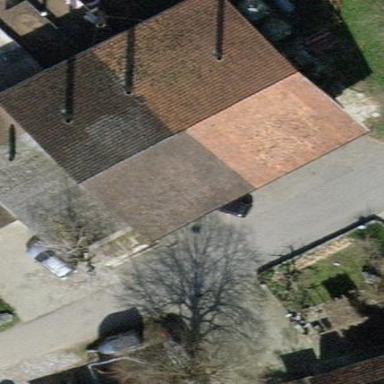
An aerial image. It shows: Farm auxiliary building with gabled roof.